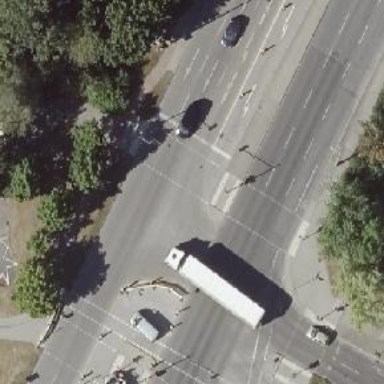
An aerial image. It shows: Footway crossing equipped with traffic signals and central island.